Interaction volume radius: 5 \u00c5
Interaction volume height: 10 \u00c5
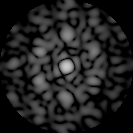
Disorder parameter: 0.6492